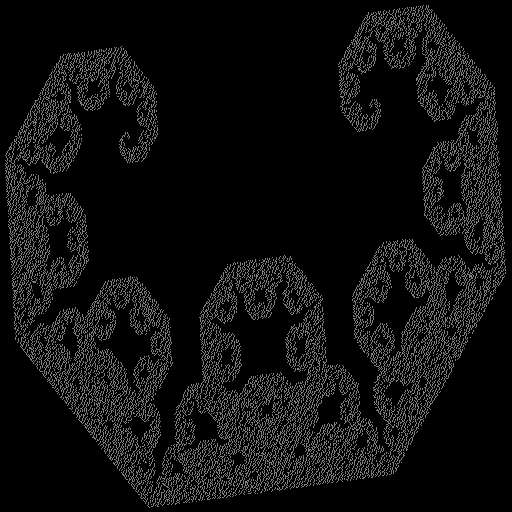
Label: c_curve